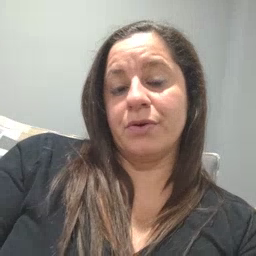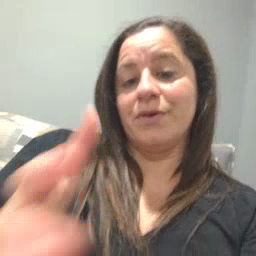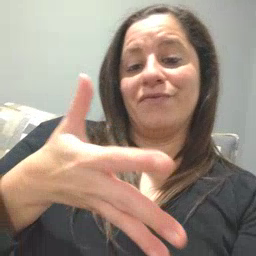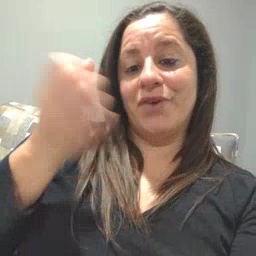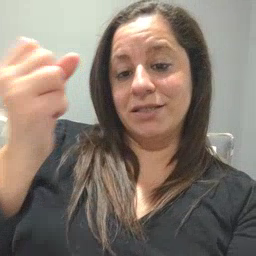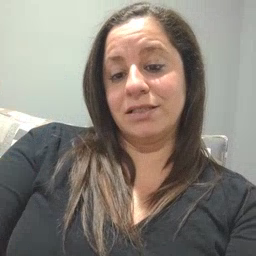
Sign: fast